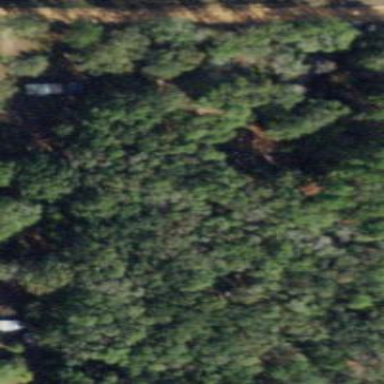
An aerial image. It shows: Beautiful woodland area.